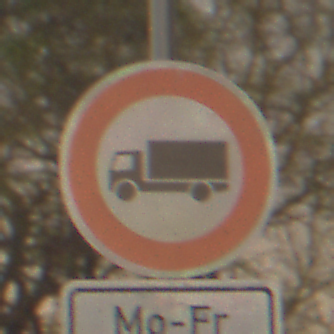
Verkehrszeichen: VerbotFuerKraftfahrzeugeUeberDreiKommaFuenfTonnen
Zusatzzeichen unten: ZeitangabenMitBeschraenkungAufWochentage2
Umgebung: Outdoor, Nature
Tageszeit: Night
Wetter: Clear
Licht: Natural
Jahreszeit: NotSpecified
Kontrast: LowContrast